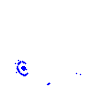
Particle: pion